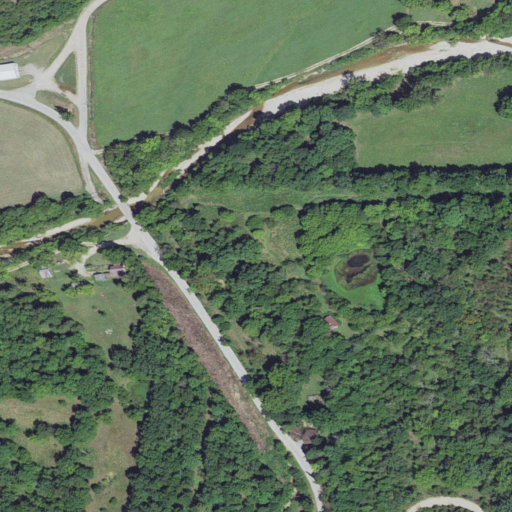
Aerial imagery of valley in Arkansas named Winona Hollow containing deciduous forest, pasture, mixed forest, open development, low intensity development, medium intensity development, grassland, and shrub